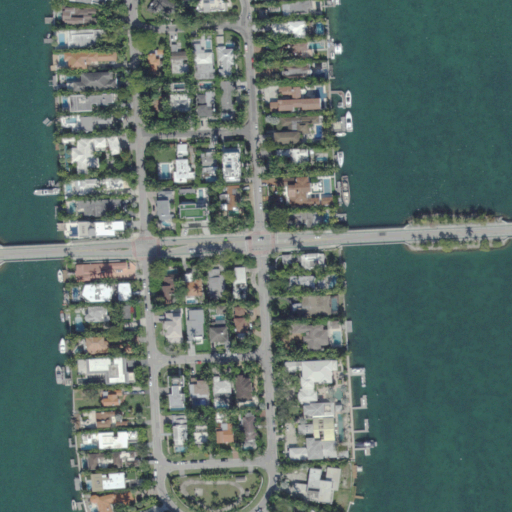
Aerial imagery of island in Florida named San Marino Island containing open water, low intensity development, medium intensity development, high intensity development, barren land, open development, and herbaceous wetlands